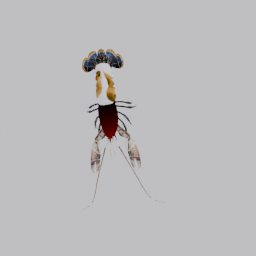
Label: animals